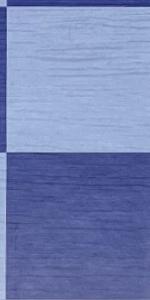
Label: Empty